Question: Recently I discovered 'IPython notebook' which is a powerful tool. As an IT student, I was looking for a way to represent graphs in Python. For example, I would like to know if there's a library (like 'numpy' or 'matplotlib' ?) which can draw from this
'''
{ "1" : ["3", "2"],
"2" : ["4"],
"3" : ["6"],
"4" : ["6"],
"5" : ["7", "8"],
"6" : [],
"7" : [],
"8" : []
}
'''
something like this :

Is there something like this ?
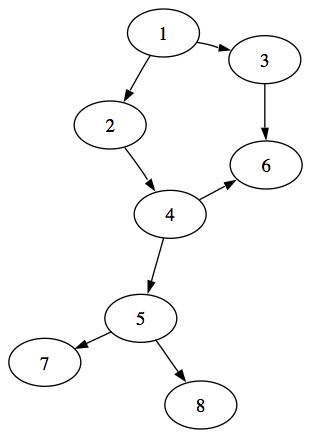
Answer: You can use <URL>
'''
import networkx as nx
from nxpd import draw
G = nx.DiGraph()
G.graph['dpi'] = 120
G.add_nodes_from(range(1,9))
G.add_edges_from([(1,2),(1,3),(2,4),(3,6),(4,5),(4,6),(5,7),(5,8)])
draw(G, show='ipynb')
'''